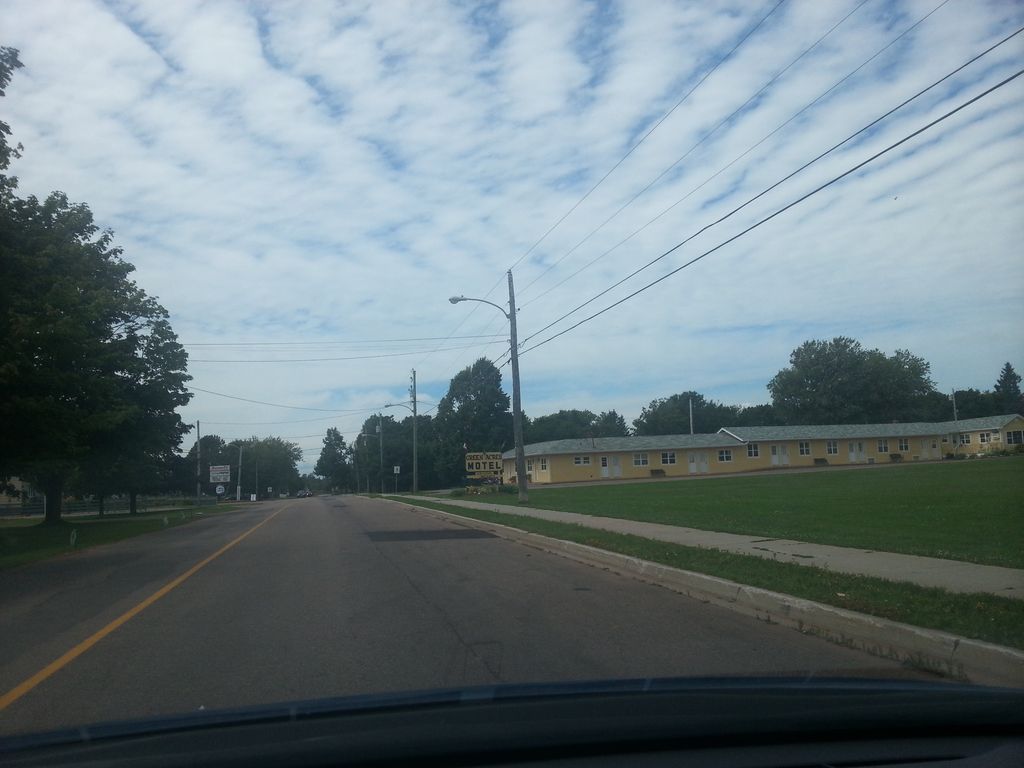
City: charlottetown